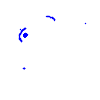
Particle: pion